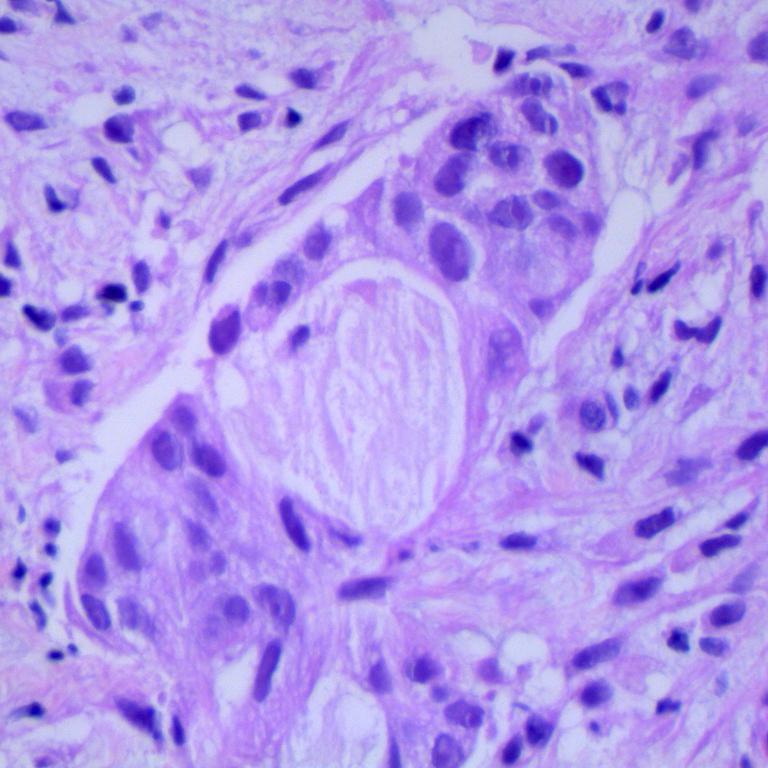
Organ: lung
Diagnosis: adenocarcinomas